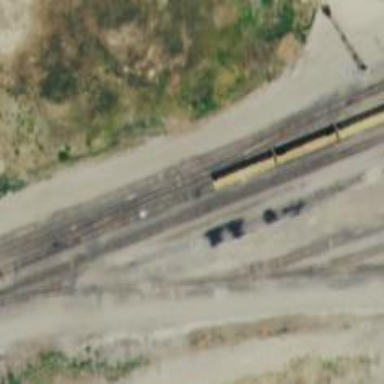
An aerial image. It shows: Railway yard.